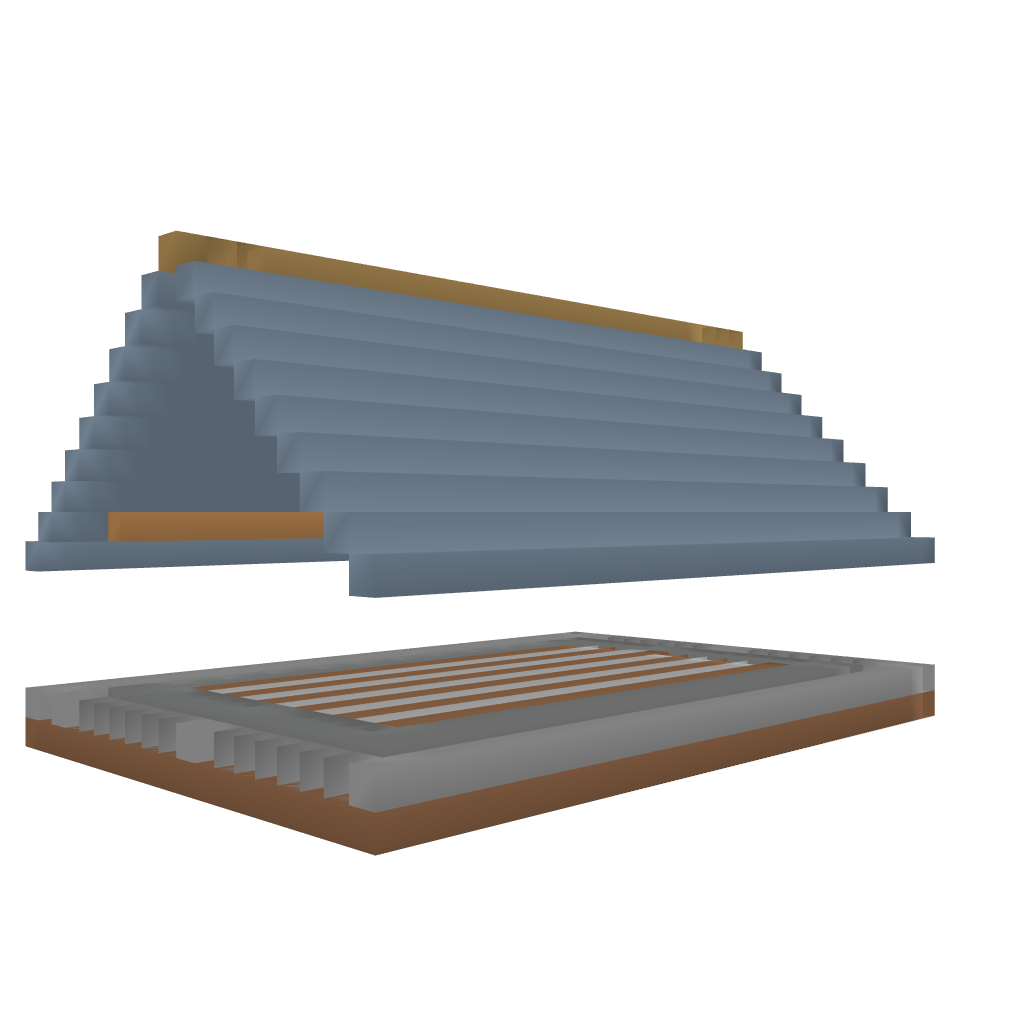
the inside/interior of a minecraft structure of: Greenhouse